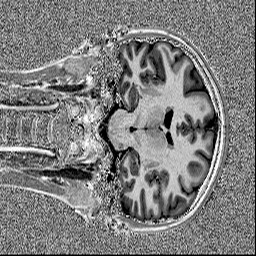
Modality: MP2RAGE
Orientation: coronal
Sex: female